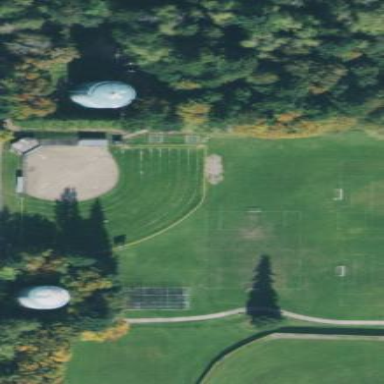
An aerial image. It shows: Softball pitch for leisure land activities.